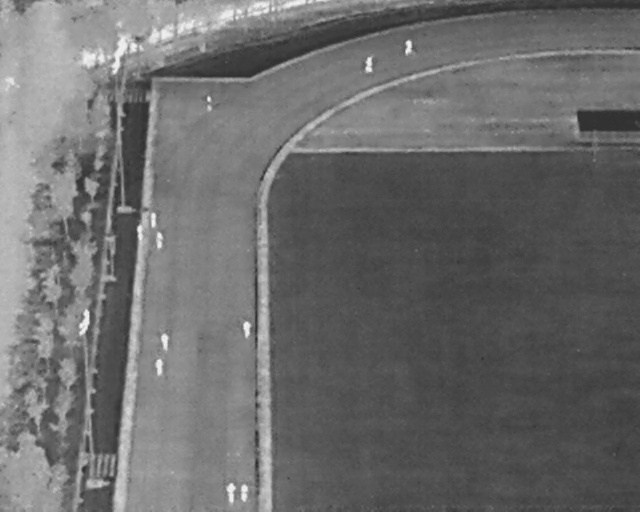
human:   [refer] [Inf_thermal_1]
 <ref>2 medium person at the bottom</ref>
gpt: <box>[[36, 95, 39, 97, 2], [34, 95, 37, 97, 2]]</box>

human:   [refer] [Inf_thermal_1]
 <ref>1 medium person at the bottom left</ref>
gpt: <box>[[23, 70, 26, 72, 2]]</box>

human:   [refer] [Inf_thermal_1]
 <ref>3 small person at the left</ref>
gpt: <box>[[22, 42, 25, 43, 2], [20, 44, 23, 45, 2], [23, 46, 26, 47, 2]]</box>

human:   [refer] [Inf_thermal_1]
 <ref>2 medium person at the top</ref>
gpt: <box>[[56, 11, 59, 13, 2], [62, 8, 65, 10, 2]]</box>